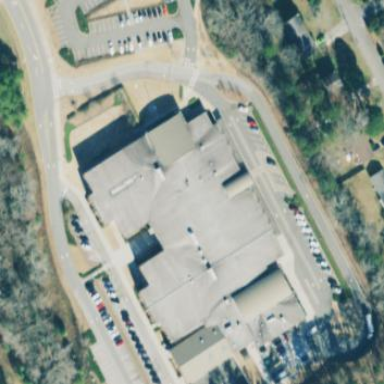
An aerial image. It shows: School building.